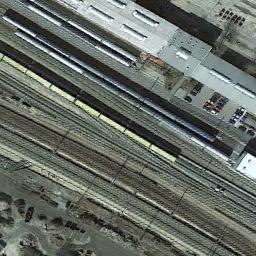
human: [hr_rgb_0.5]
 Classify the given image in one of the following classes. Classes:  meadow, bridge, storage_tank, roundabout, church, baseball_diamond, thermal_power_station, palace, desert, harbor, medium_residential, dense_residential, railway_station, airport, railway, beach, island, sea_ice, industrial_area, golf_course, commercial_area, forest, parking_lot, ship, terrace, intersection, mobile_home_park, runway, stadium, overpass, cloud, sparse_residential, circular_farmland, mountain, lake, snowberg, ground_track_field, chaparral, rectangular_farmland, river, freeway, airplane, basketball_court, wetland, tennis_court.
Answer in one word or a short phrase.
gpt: railway